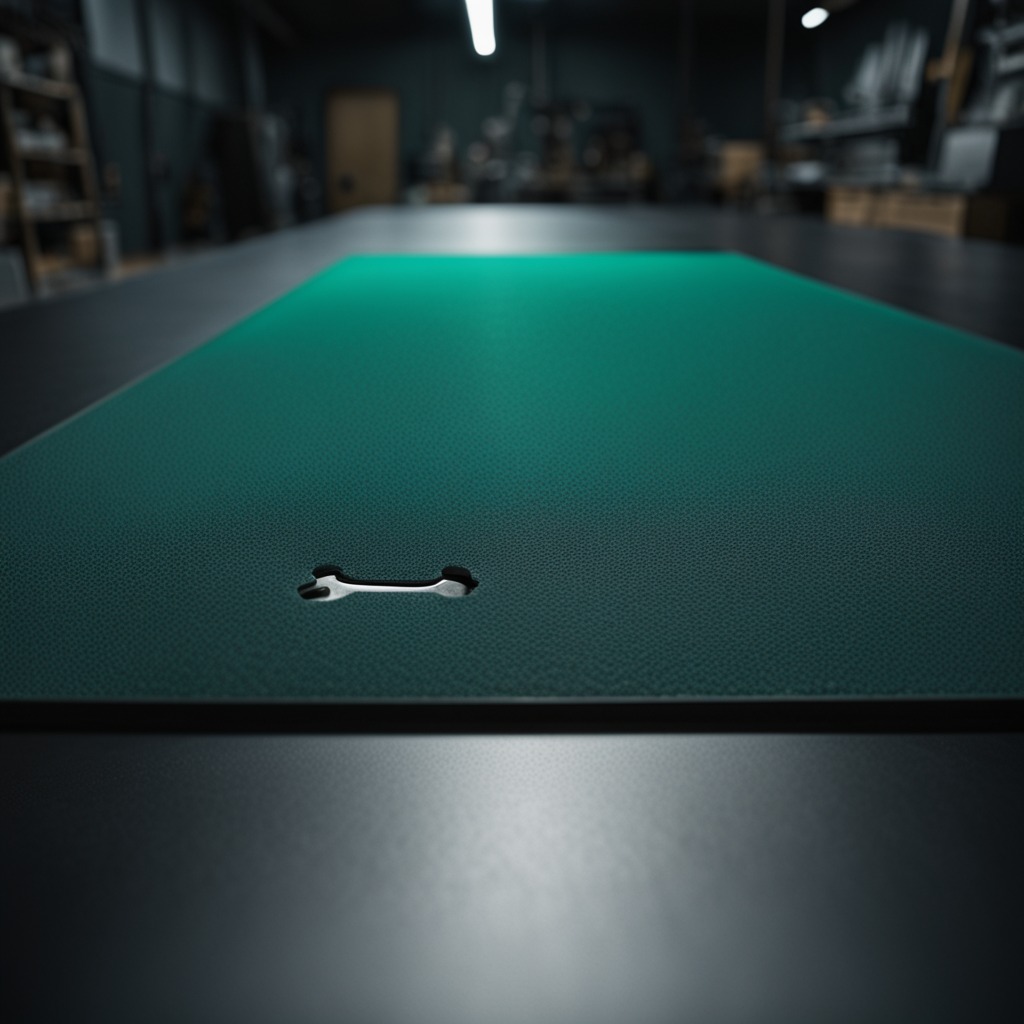
An wrench is lying on the green rubber mat.